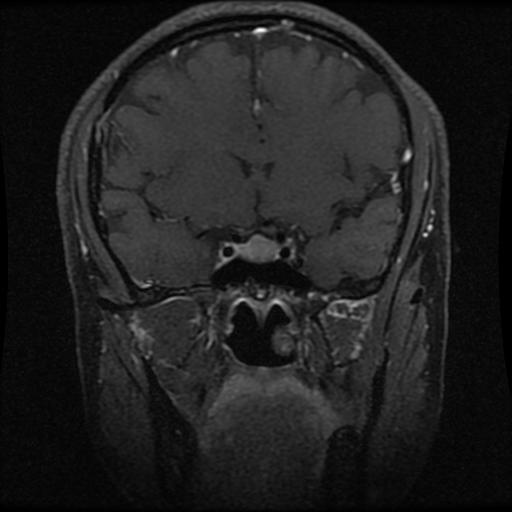
Label: pituitary